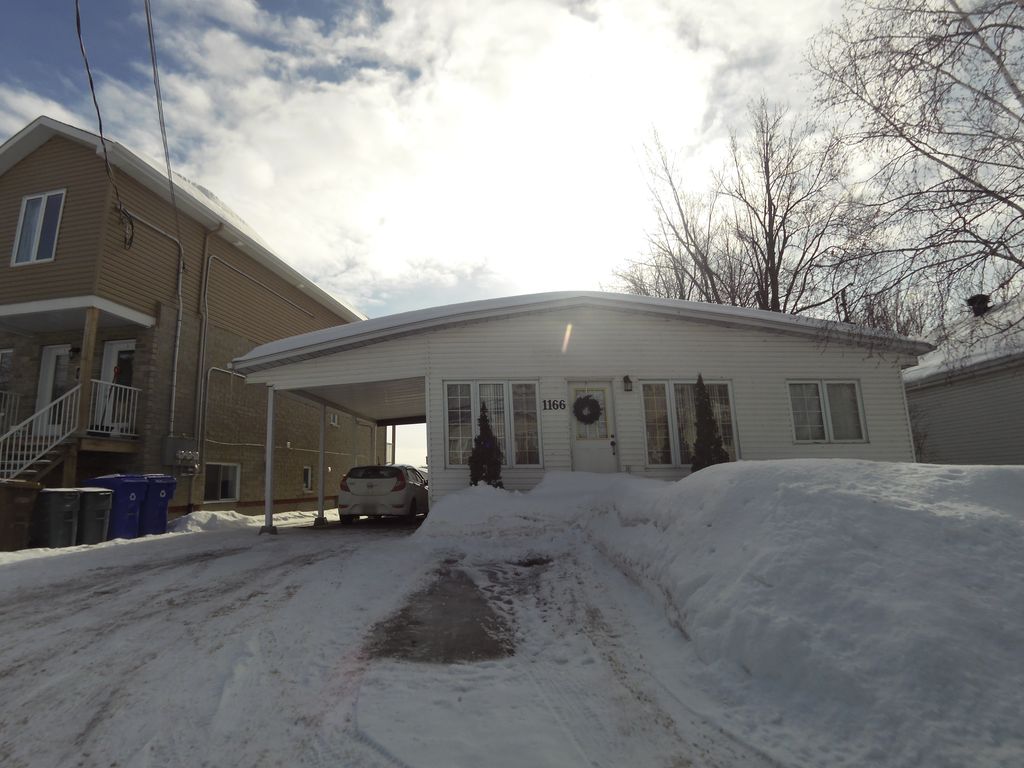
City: ottawa-gatineau